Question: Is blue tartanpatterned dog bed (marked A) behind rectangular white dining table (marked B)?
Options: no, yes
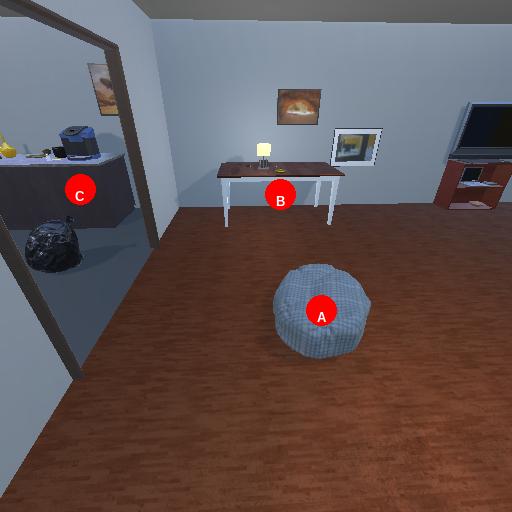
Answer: no